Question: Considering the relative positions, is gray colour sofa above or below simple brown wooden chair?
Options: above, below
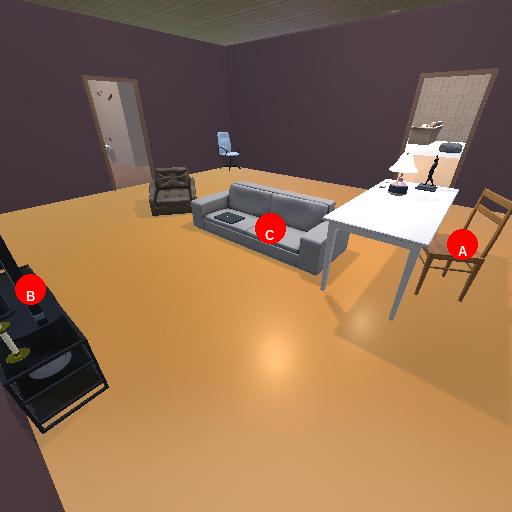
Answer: above